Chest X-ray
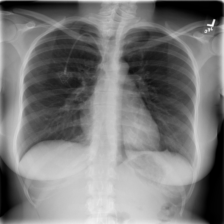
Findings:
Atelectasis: positive
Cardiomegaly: negative
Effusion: negative
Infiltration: positive
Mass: negative
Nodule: negative
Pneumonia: negative
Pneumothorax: negative
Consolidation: negative
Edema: negative
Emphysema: negative
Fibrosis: positive
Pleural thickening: negative
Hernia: negative